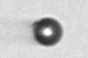
Label: bead